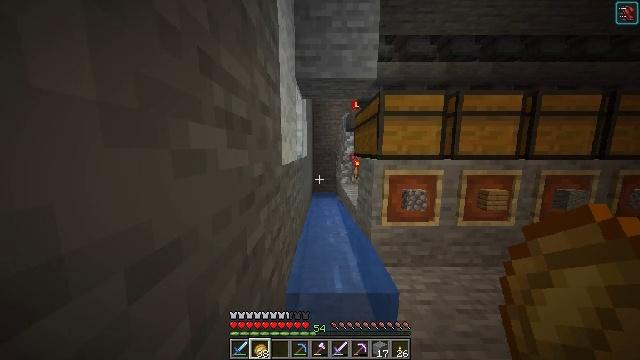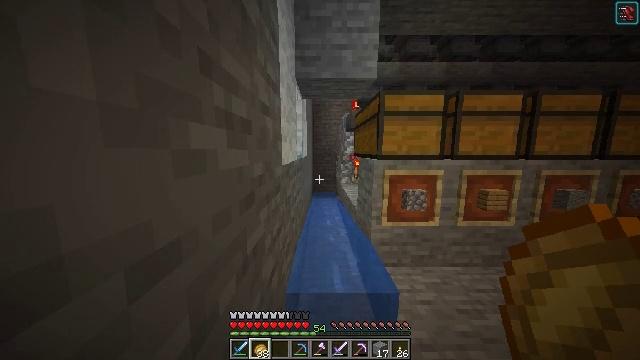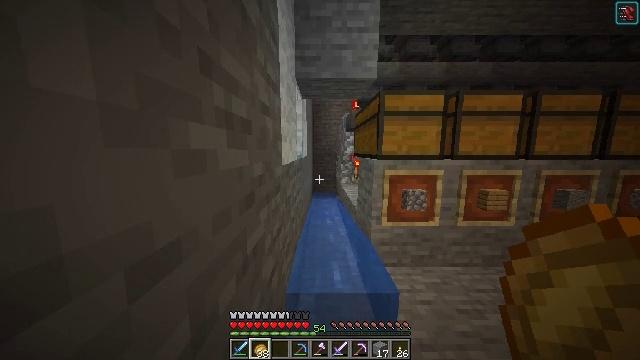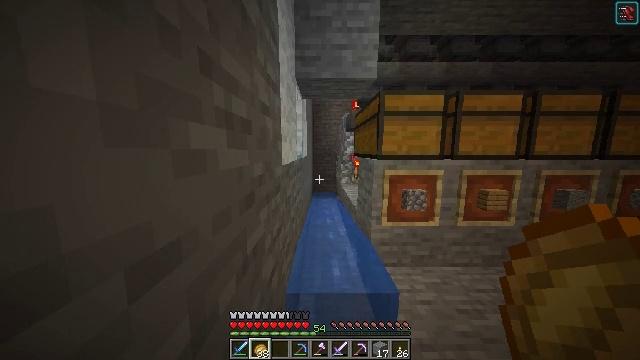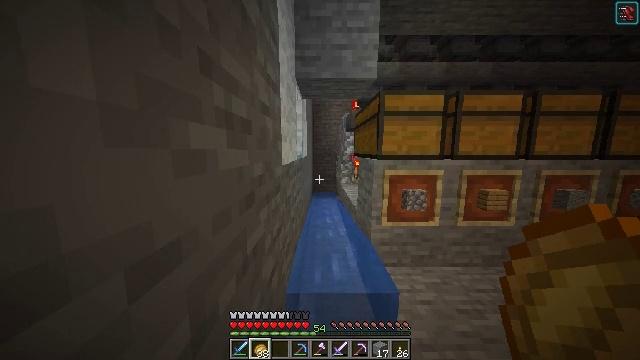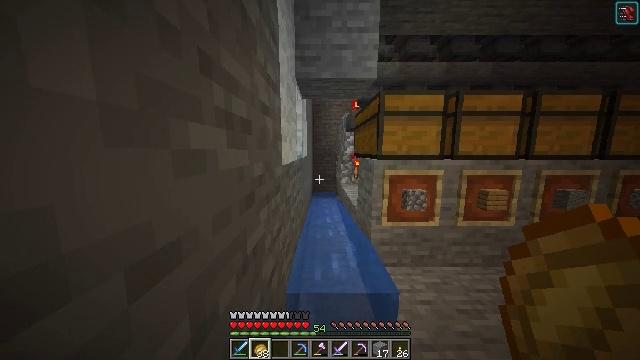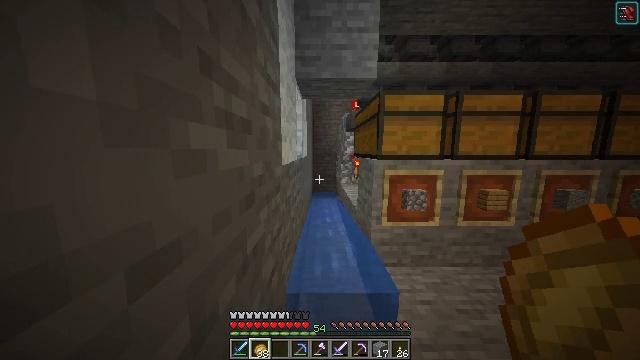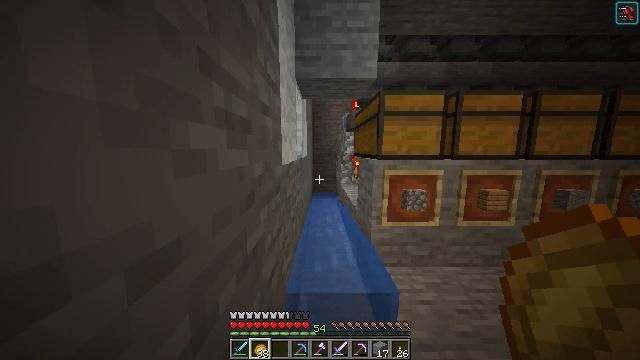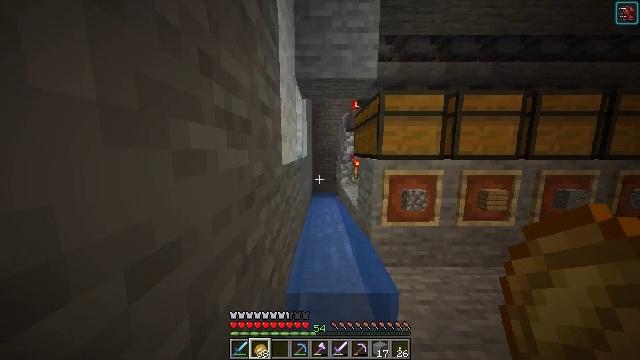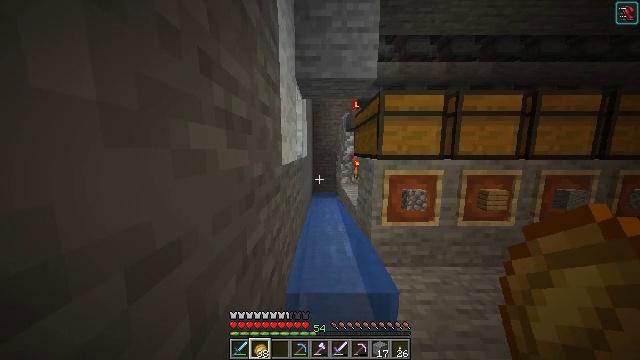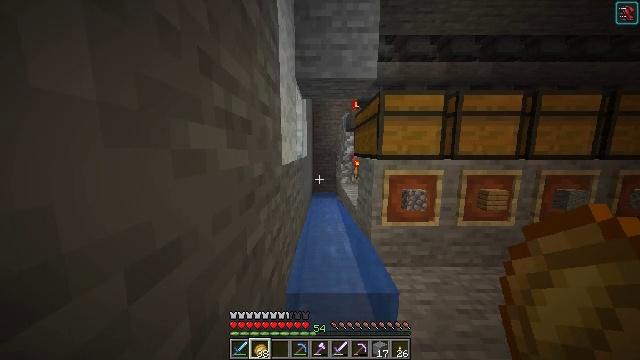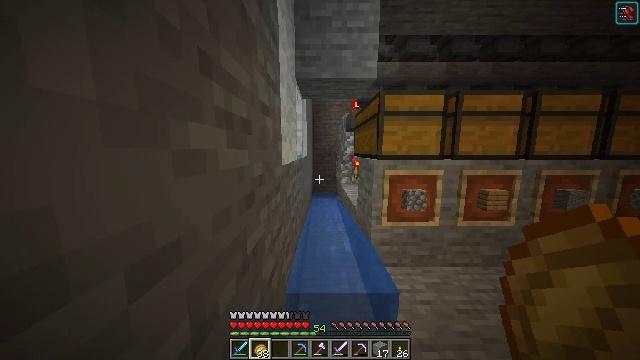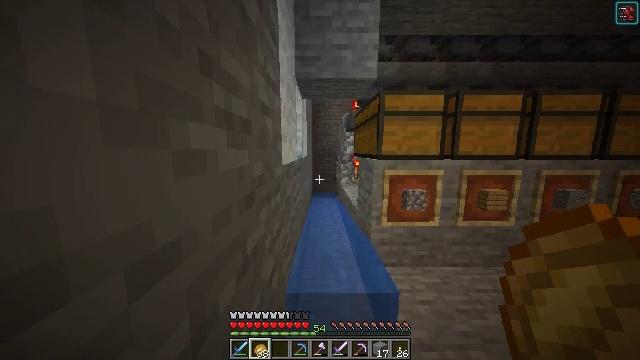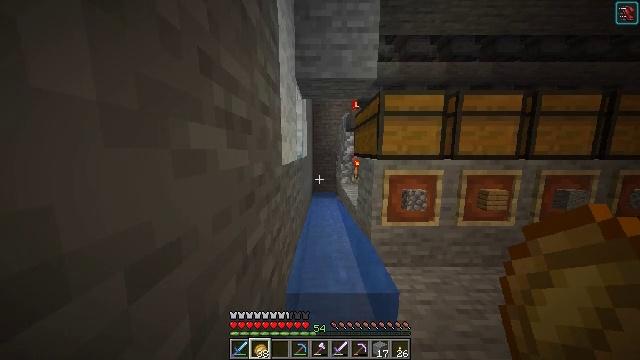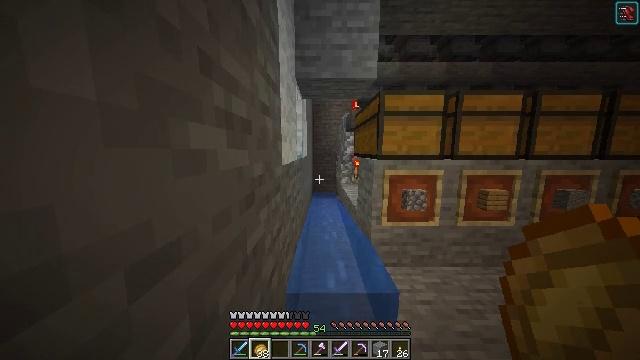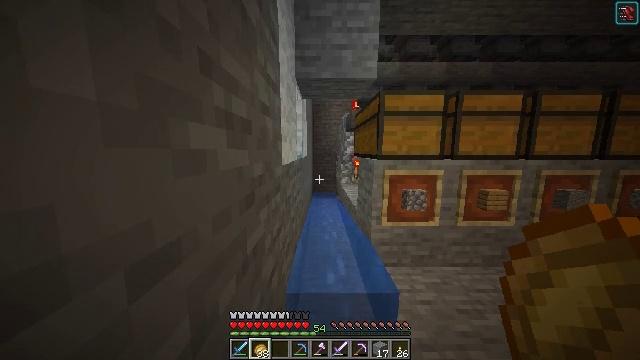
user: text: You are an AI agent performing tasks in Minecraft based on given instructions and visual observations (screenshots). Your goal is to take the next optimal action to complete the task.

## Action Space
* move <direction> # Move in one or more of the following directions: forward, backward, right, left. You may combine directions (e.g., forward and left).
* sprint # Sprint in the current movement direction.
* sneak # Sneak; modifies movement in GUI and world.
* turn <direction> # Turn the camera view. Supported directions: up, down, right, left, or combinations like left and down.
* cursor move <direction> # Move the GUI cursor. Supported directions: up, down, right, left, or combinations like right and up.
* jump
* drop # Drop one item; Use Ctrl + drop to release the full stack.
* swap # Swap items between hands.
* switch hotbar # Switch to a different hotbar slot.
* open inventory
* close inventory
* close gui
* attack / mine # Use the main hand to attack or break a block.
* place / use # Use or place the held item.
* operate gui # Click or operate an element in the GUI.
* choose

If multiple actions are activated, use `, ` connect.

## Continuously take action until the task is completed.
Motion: motion action
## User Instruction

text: Drop a crimson nylium.
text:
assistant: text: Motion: no_op
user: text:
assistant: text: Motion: no_op
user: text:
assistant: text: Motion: no_op
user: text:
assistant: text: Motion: no_op
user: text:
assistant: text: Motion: no_op
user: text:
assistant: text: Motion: no_op
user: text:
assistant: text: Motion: no_op
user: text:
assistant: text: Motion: no_op
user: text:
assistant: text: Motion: no_op
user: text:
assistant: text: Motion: no_op
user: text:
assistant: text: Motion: no_op
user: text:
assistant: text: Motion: no_op
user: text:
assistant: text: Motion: no_op
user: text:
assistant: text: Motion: no_op
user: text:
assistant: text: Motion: no_op
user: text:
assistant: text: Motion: no_op
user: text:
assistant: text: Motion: no_op
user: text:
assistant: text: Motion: no_op
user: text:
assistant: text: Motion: no_op
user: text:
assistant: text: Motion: no_op
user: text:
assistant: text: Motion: no_op
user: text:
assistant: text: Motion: no_op
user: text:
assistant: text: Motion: no_op
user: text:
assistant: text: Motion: no_op
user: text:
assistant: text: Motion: no_op
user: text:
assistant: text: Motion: no_op
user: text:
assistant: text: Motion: no_op
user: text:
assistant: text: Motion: no_op
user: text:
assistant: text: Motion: no_op
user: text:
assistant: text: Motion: no_op